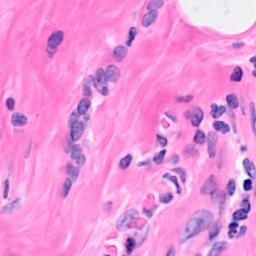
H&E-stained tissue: Breast